Question: I am having a select statement that generates the following output.

If you look the output there are few rows that generates duplicate AdjusterIds.
What i need is to get the FIRST ROW ONLY for repeated ids along with other rows.
I tried several Group By, Distinct etc but no luck.
Please note that there are several columns that i just omitted for simplicity.
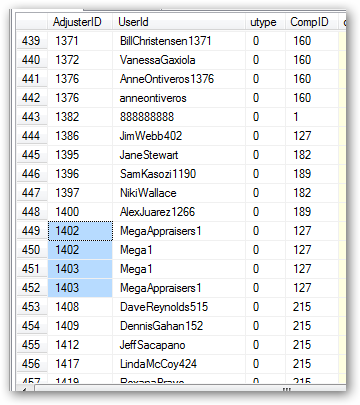
Answer: You can use a CTE + 'ROW_NUMBER':
'''
WITH CTE AS
(
SELECT t.*, RN = ROW_NUMBER() OVER (PARTITION BY AdjusterIds
ORDER BY AdjusterIds)
FROM dbo.TableName t
)
SELECT * FROM CTE WHERE RN = 1
'''